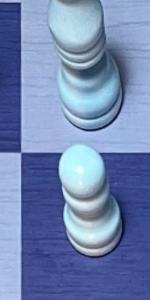
Label: Pawn_White